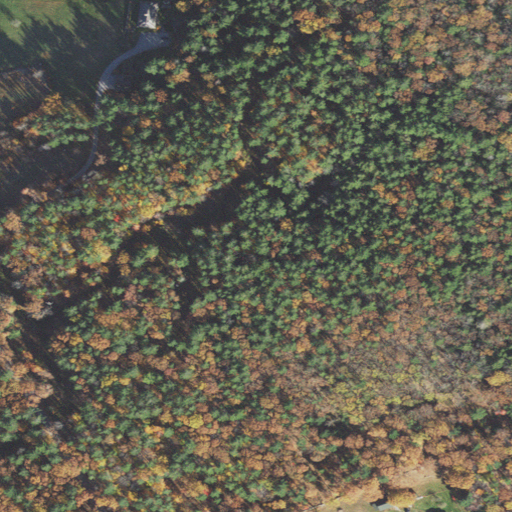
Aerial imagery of mountain in New Hampshire named Puthey Hill containing evergreen forest, mixed forest, deciduous forest, open development, pasture, low intensity development, medium intensity development, and shrub